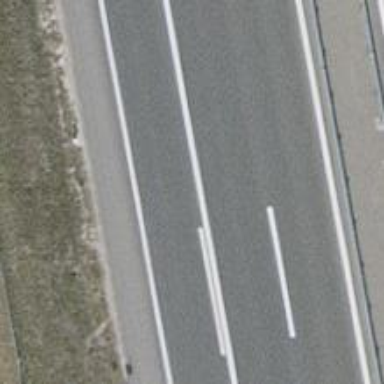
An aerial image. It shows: Motorway link.